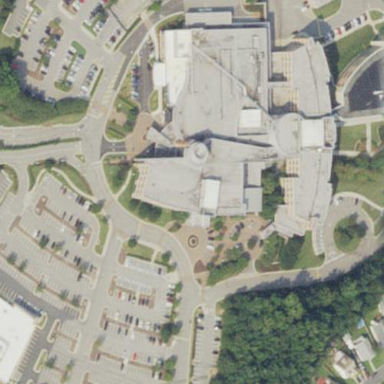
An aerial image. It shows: Hospital providing healthcare services.